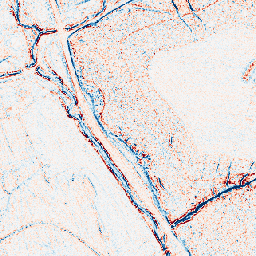
Category: edge_preserving
Decomposition family: bilateral
Decomposition parameters: d: 5
sigma_color: 100
sigma_space: 150
Upsampling method: area
Upsampling parameters: scale: 8
Upsampling scale: 8